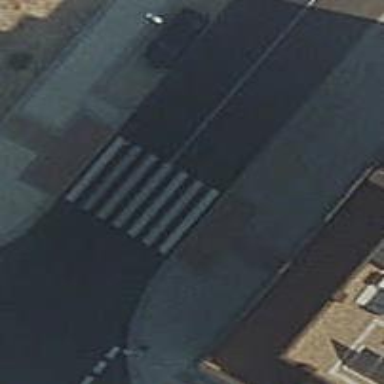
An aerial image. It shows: Uncontrolled zebra crossing on the road.